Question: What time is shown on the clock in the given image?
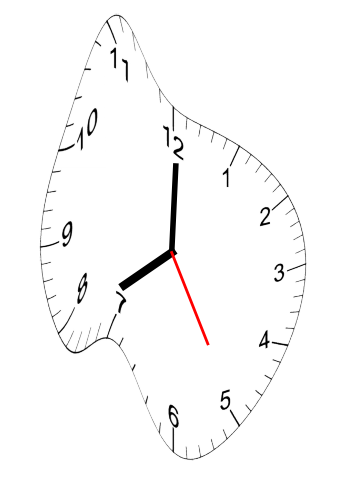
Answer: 08:00:25